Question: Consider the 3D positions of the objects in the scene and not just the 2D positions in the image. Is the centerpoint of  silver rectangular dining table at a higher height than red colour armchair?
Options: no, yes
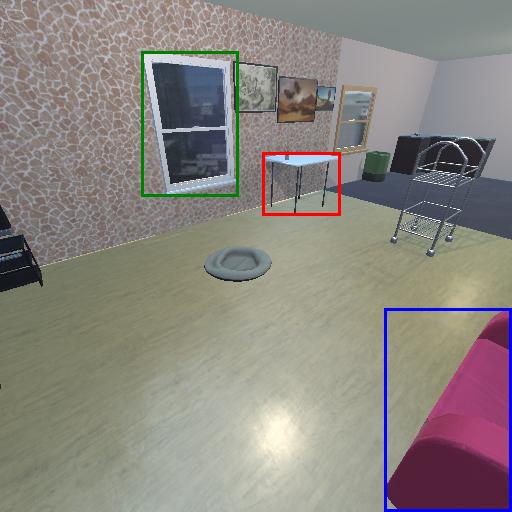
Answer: no